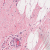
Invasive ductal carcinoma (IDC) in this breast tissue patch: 0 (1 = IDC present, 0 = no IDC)